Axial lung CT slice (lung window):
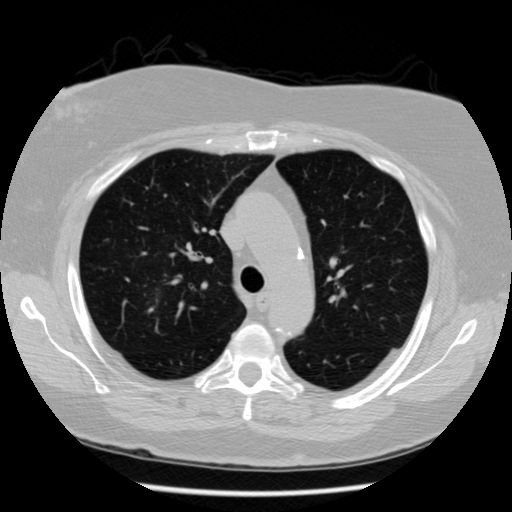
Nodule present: no